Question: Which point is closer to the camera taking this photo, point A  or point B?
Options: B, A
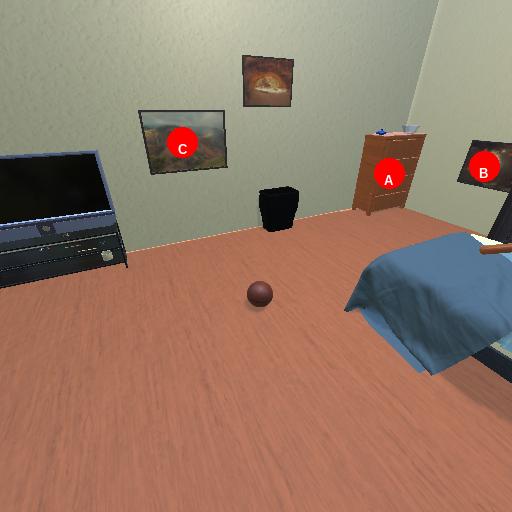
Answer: B